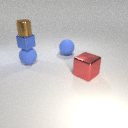
large red metal cube in front of large blue rubber sphere